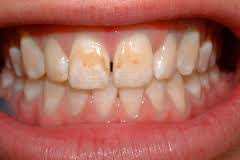
Condition: Tooth Discoloration